Question: I need to multiply two large numbers for example,
'''
double x = 318191400000;
double result =x*x;
'''
But i am getting negative value for this when building in flutter .
Please help me on this.

<URL>
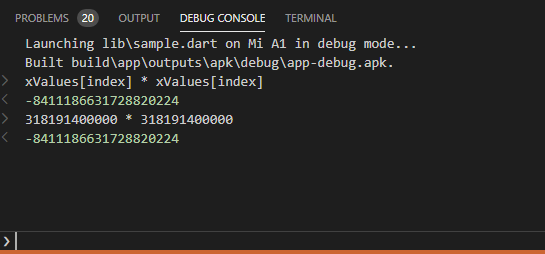
Answer: Finally i have found solution and sharing here for anyone having these kind of issues,
'''
xValues[index].toDouble() * yValues[index].toDouble()
'''
This gives the expected result which is '1.0124576703396e+23'